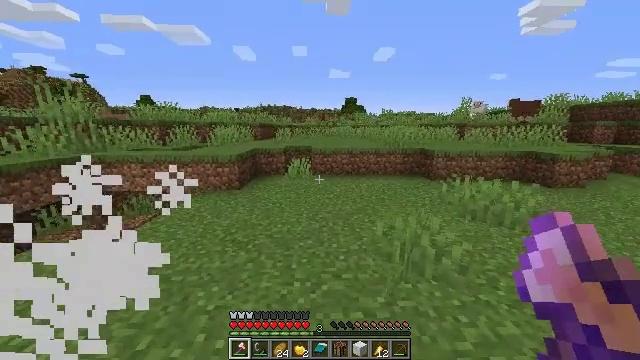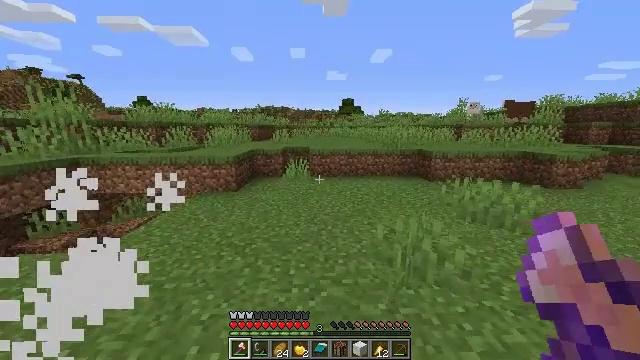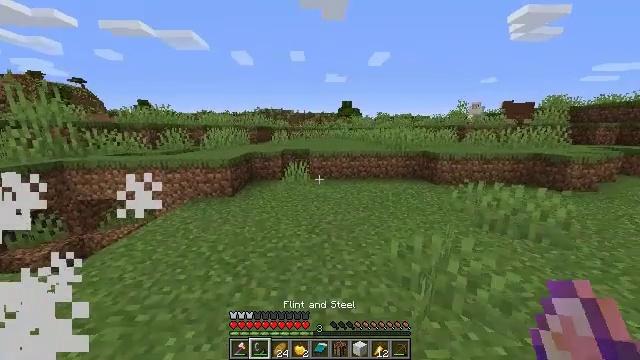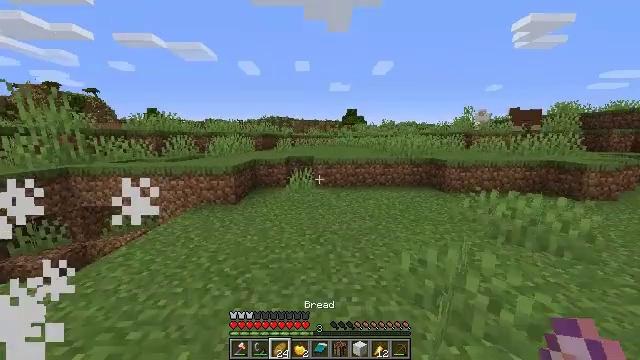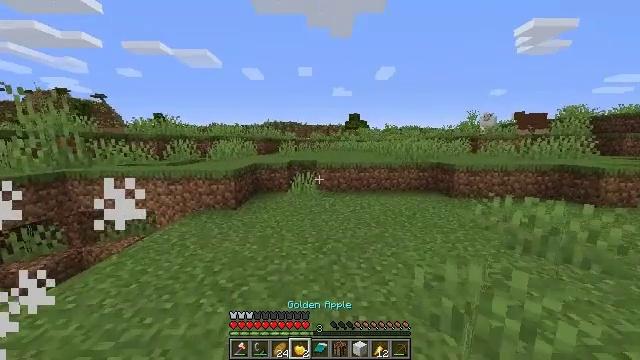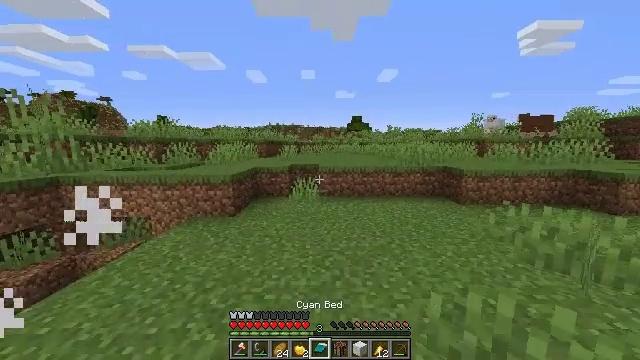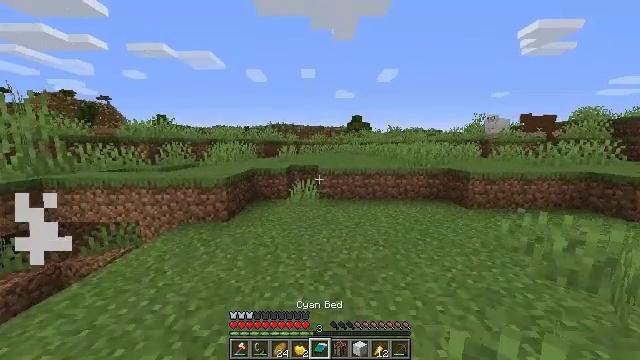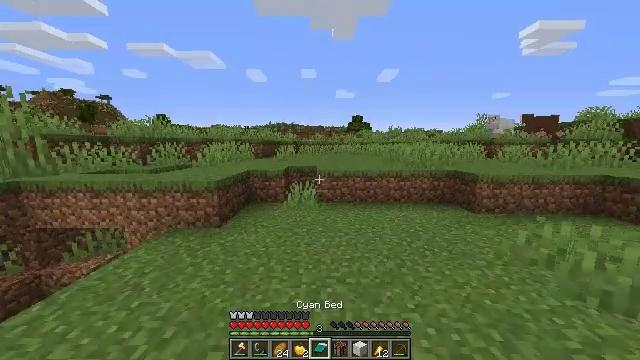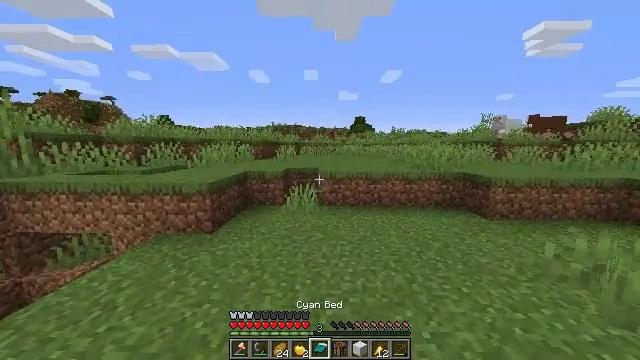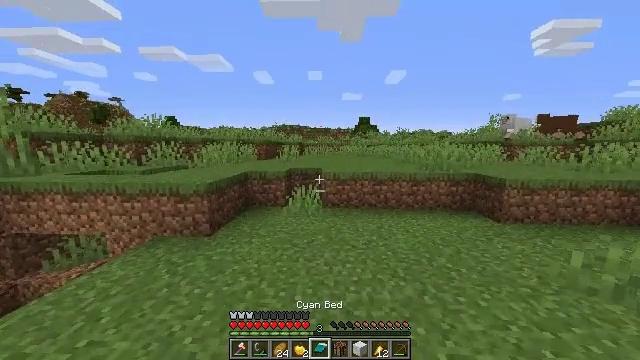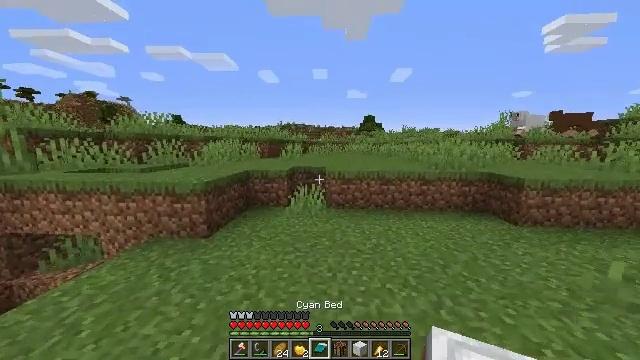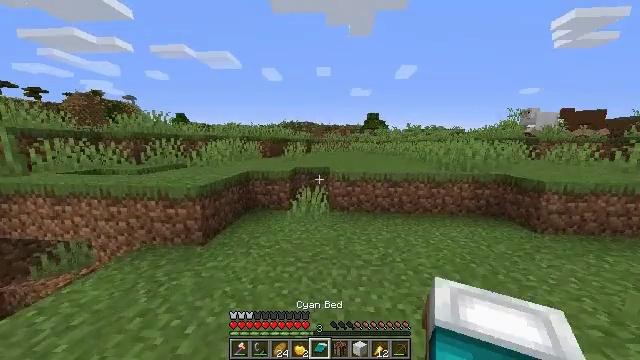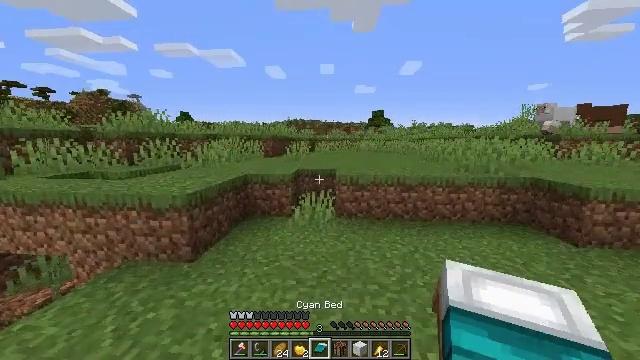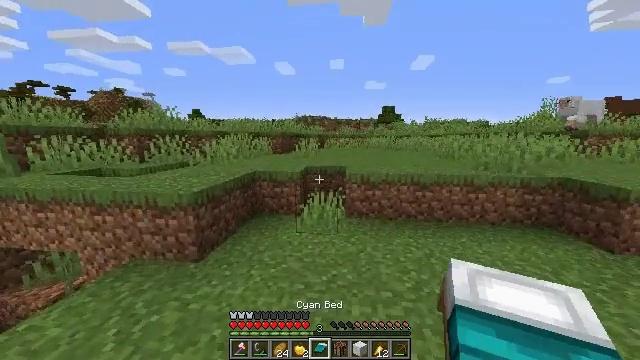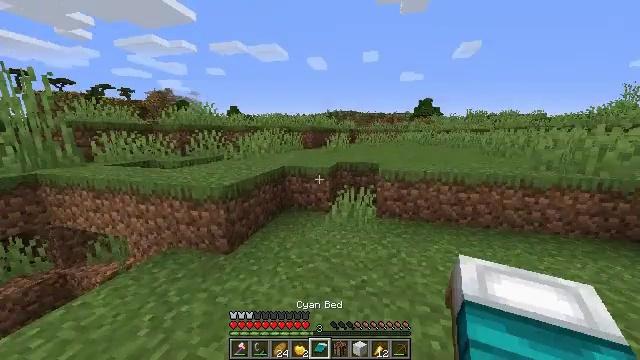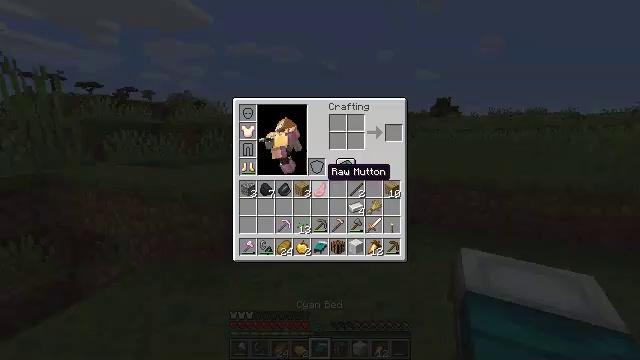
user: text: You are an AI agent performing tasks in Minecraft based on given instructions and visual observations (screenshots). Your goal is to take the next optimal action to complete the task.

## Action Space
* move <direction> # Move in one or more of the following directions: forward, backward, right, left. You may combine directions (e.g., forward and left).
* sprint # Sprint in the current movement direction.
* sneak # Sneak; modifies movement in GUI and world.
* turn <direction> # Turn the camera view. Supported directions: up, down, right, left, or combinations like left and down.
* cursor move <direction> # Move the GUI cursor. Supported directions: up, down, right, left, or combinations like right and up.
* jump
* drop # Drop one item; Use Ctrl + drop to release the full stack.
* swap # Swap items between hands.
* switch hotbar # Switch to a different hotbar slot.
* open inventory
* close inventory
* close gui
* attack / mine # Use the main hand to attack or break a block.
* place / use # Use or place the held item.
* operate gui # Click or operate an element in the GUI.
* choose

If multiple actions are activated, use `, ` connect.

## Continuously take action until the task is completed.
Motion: motion action
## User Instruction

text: Drop a golden axe.
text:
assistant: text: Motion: move forward
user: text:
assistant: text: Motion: move forward
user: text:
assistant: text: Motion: move forward, turn left and up
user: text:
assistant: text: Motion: move forward, turn up
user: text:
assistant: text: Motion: move forward
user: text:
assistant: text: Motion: move forward
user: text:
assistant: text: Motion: move forward
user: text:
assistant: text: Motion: move forward
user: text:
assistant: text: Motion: move forward, turn left
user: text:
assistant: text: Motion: move forward, turn left
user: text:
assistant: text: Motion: move forward
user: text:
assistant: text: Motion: move forward, turn left
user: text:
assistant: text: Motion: move forward, turn left
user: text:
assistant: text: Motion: move forward, turn left and down
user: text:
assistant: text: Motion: move forward, turn left, open inventory
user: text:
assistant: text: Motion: move forward, cursor move down, open inventory
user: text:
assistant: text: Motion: cursor move left and down, open inventory
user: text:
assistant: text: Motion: cursor move down, open inventory
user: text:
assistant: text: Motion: cursor move down
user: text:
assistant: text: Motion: cursor move left
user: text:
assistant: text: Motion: cursor move left
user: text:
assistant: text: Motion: cursor move left
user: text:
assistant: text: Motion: cursor move left
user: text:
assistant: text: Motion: no_op
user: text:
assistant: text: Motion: no_op
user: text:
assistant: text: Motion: no_op
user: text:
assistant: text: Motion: no_op
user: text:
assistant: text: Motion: no_op
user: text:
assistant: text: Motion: no_op
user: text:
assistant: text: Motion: no_op